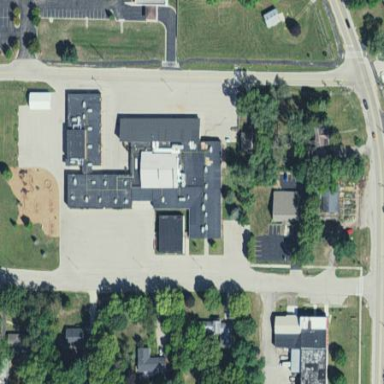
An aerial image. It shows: School building.